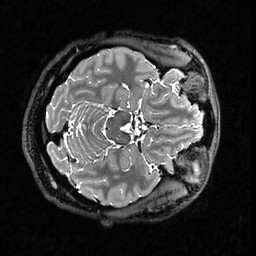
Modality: T2w
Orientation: axial
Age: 23
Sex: female
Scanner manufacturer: ge
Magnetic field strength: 3 T
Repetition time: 3.202 s
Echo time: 0.0671 s